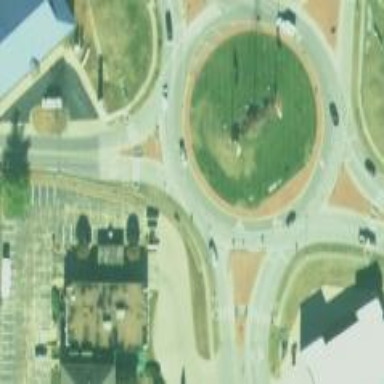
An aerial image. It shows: Tertiary road leading to roundabout junction.